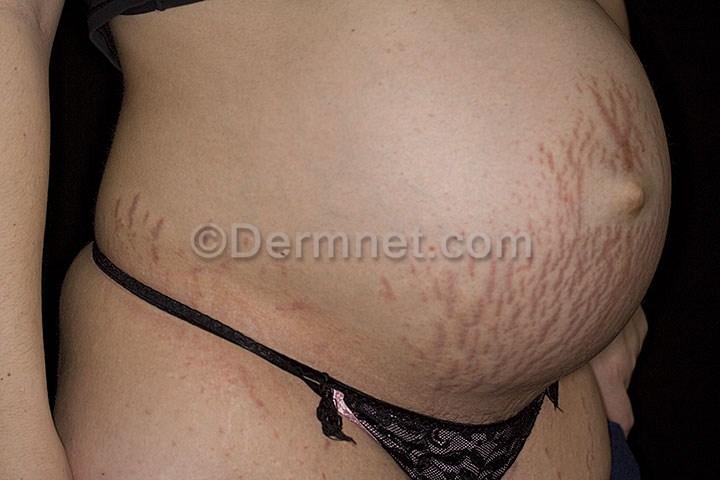
Disease: Urticaria Hives